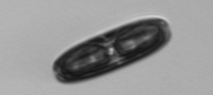
Label: Ephemera